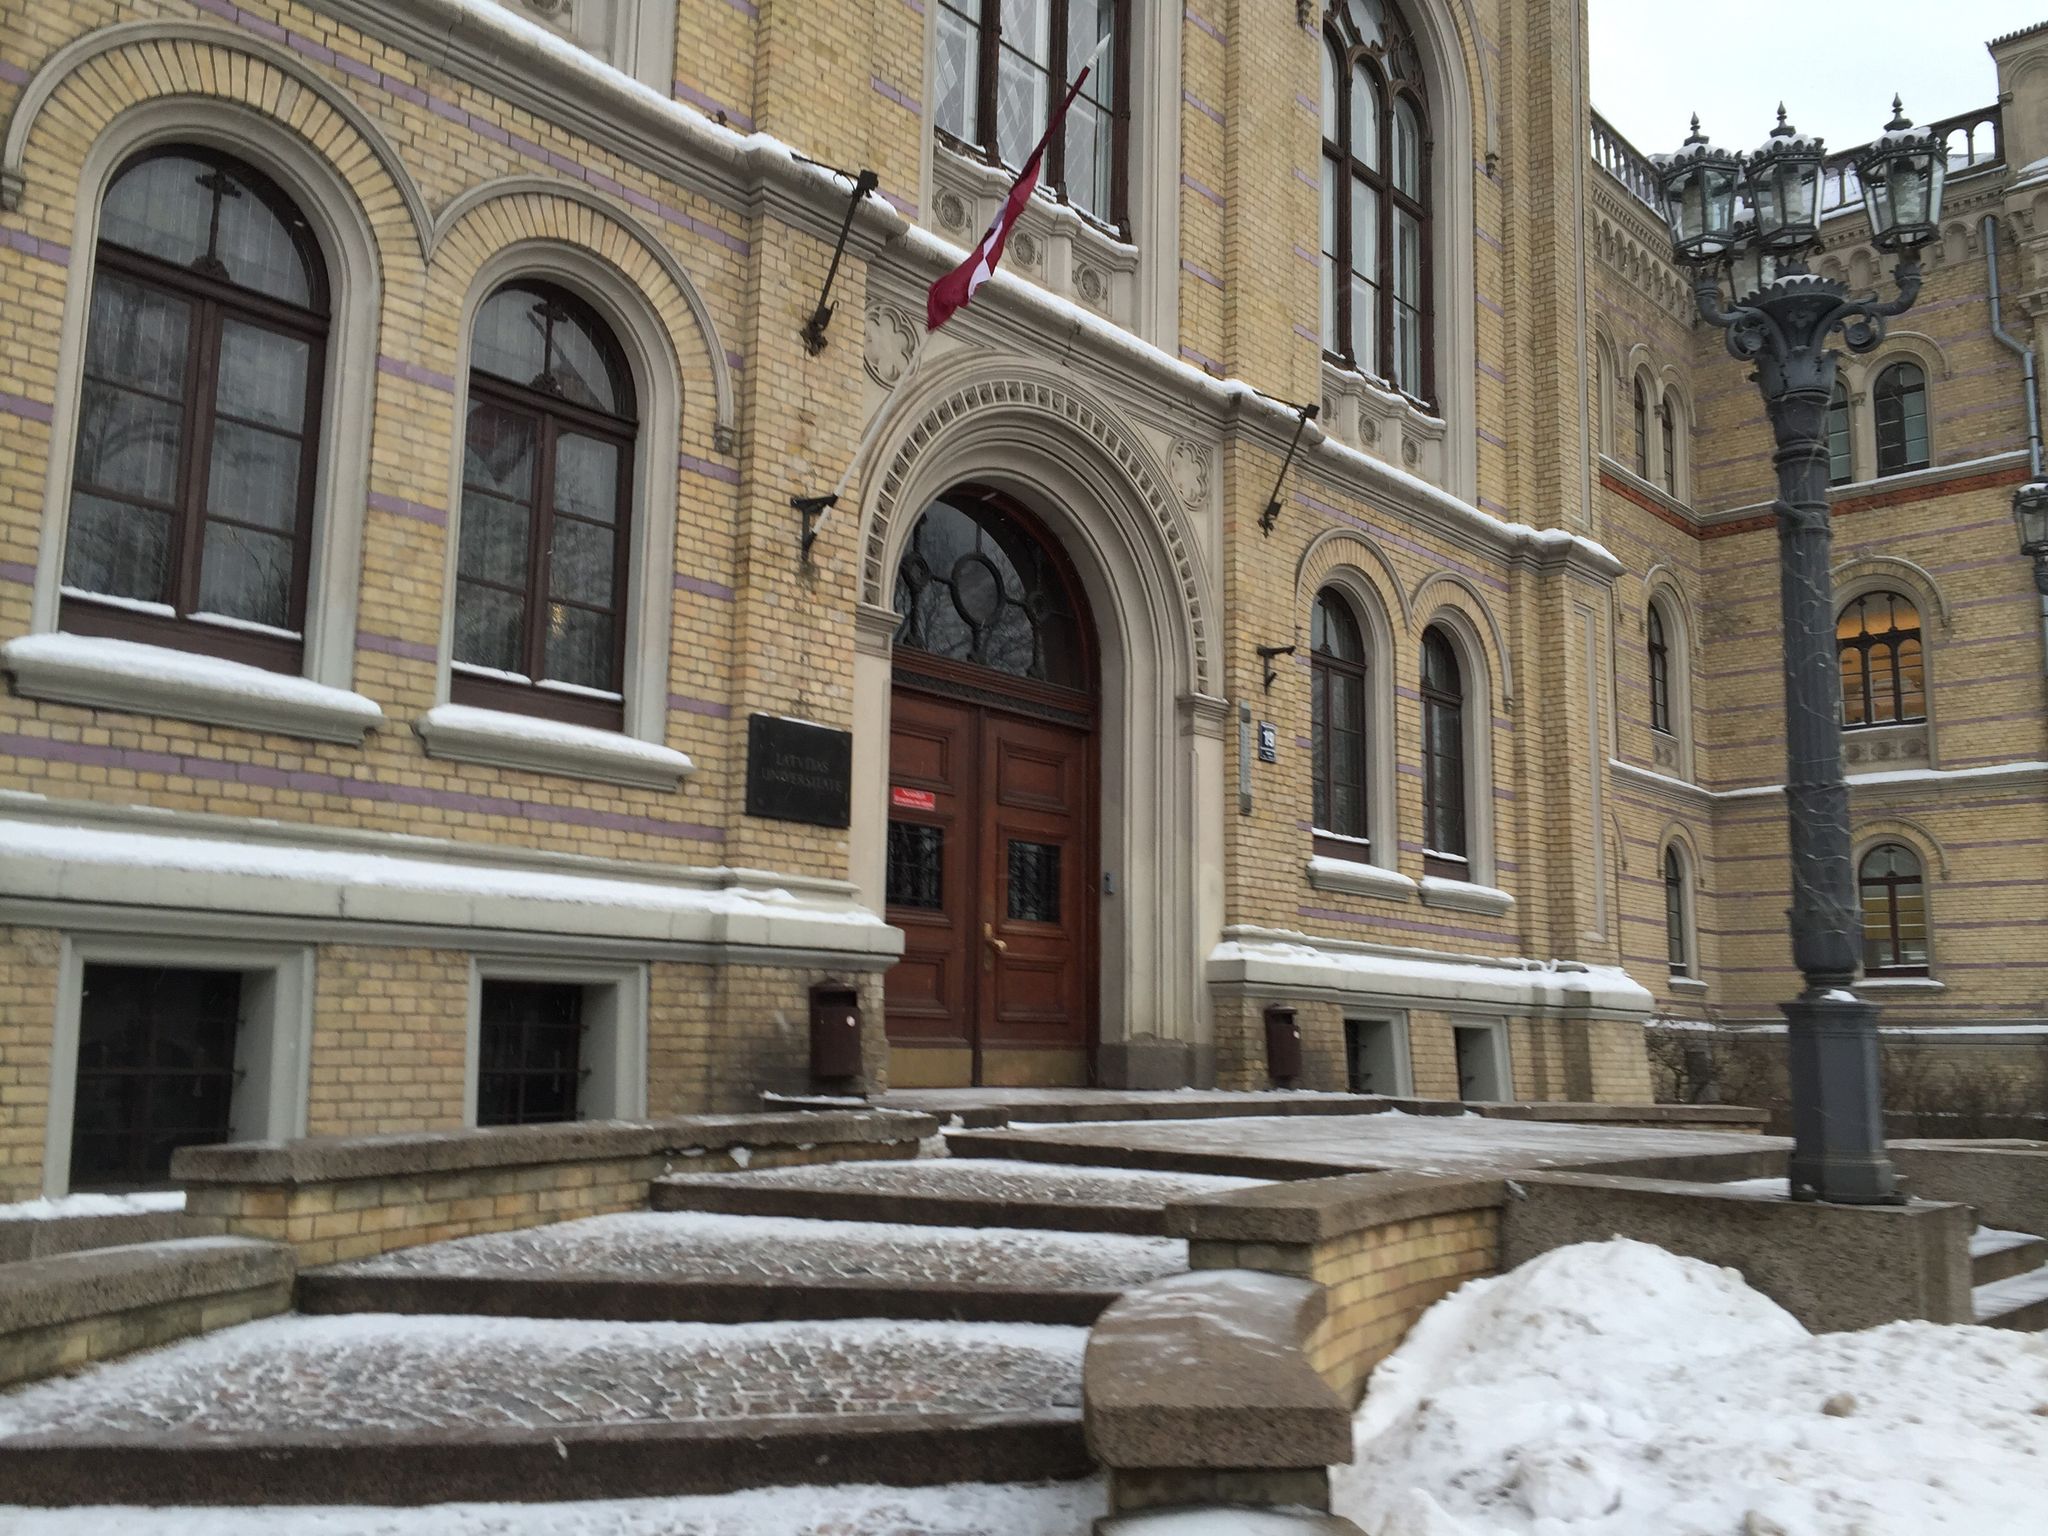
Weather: snowy
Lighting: day
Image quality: good
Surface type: walking surface
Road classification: steps, footway
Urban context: urban centre
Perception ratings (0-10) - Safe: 6.38, Lively: 6.16, Beautiful: 7.57, Boring: 0.73, Depressing: 2.55, Wealthy: 9.22